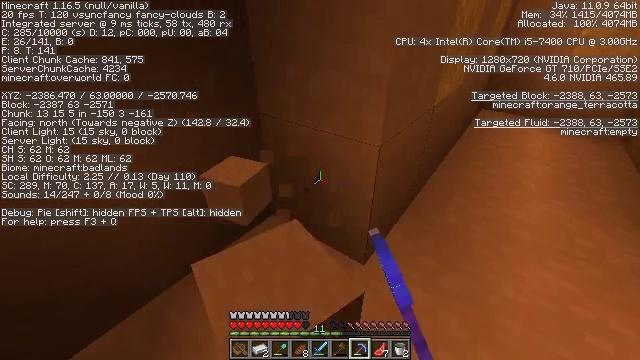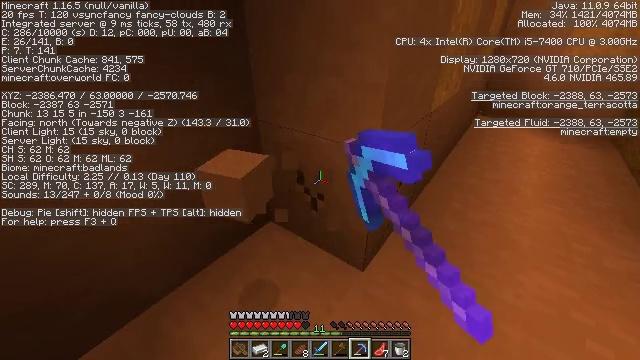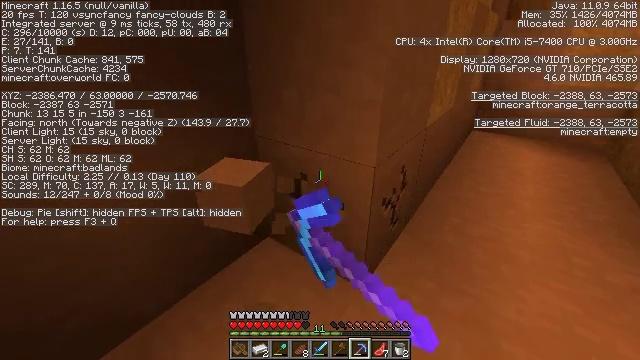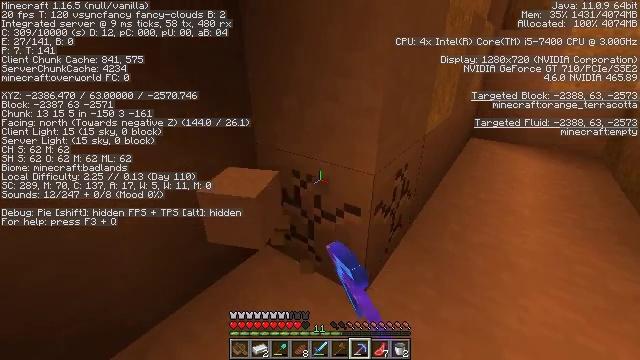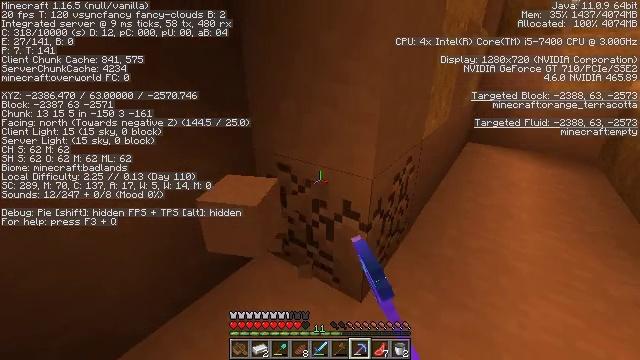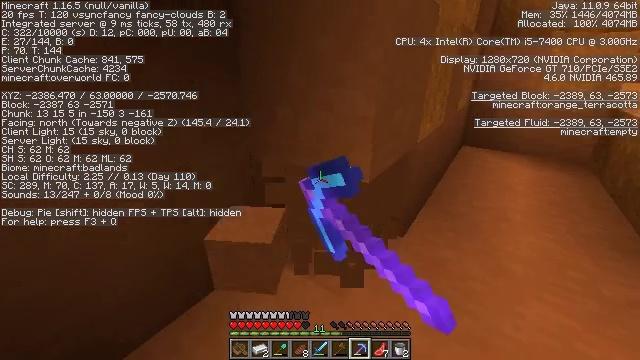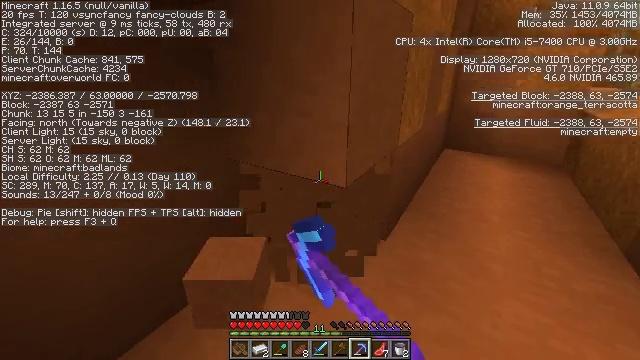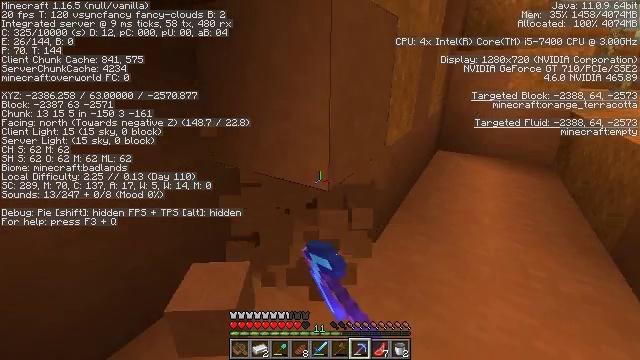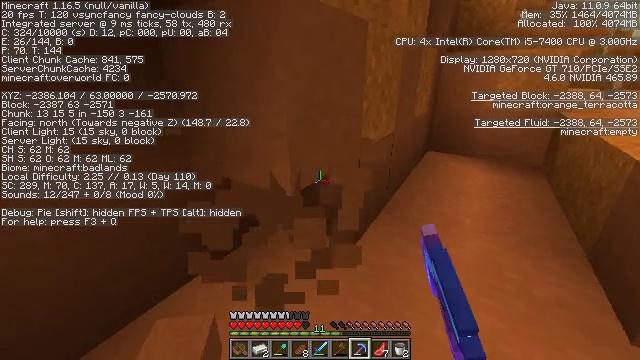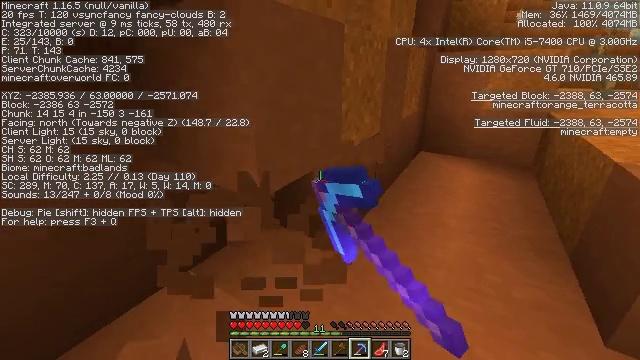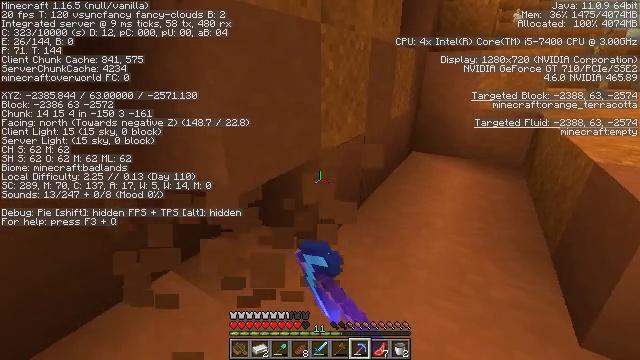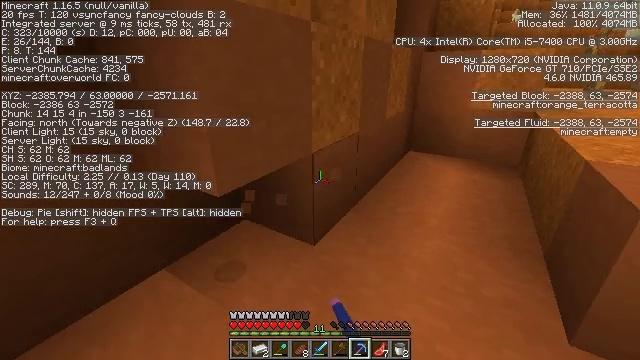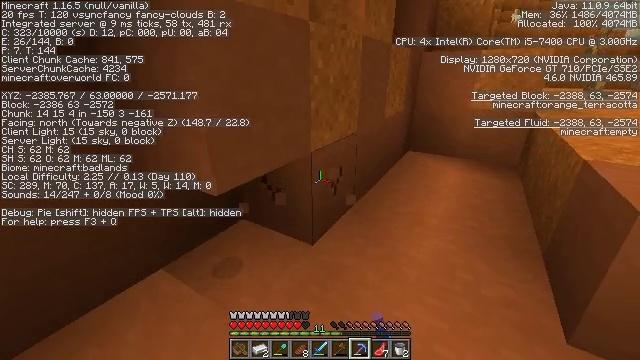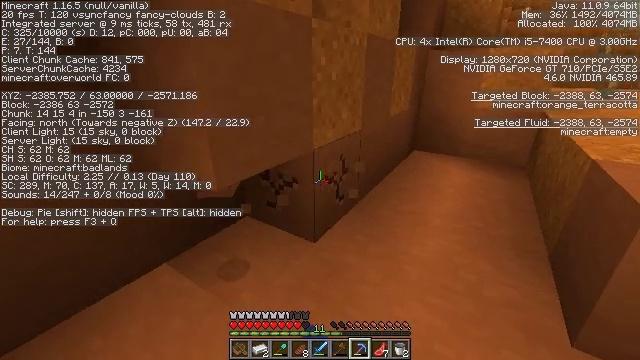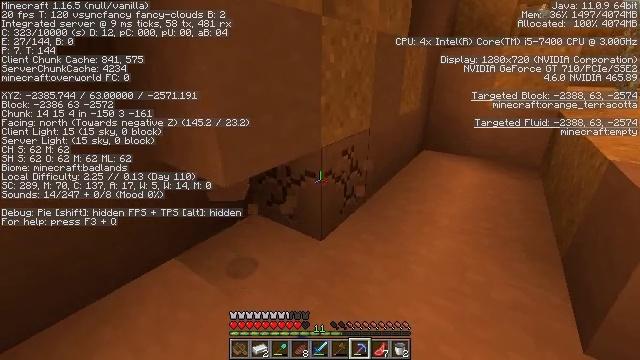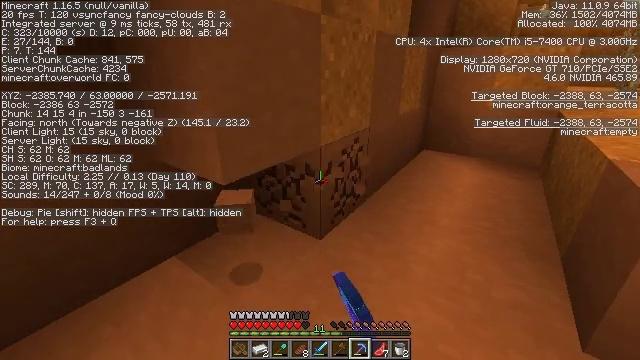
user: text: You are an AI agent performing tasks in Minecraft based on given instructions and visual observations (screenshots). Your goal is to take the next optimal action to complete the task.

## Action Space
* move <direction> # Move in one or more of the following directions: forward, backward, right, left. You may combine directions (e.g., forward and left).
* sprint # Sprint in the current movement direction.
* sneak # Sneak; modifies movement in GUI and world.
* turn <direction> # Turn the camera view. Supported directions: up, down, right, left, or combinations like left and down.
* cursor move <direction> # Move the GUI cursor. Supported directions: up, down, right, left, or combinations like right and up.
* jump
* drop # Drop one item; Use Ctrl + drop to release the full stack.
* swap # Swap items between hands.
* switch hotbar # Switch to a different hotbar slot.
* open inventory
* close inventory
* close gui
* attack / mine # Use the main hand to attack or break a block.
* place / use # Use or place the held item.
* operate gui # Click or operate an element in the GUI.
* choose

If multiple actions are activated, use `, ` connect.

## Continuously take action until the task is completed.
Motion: motion action
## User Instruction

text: Gather orange terracotta blocks.
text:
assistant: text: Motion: turn up, attack / mine
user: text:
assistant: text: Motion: turn up, attack / mine
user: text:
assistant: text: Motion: turn up, attack / mine
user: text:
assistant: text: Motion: turn up, attack / mine
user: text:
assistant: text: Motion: attack / mine
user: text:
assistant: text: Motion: move right, turn right and up, attack / mine
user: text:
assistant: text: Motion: move right, attack / mine
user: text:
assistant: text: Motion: move right, attack / mine
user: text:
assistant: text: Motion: move right, attack / mine
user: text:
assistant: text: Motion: attack / mine
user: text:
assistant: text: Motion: attack / mine
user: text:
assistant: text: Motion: attack / mine
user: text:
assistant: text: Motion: turn left, attack / mine
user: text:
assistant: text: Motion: turn left, attack / mine
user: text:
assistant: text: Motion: attack / mine
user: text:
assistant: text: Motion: attack / mine
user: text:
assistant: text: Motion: turn left, attack / mine
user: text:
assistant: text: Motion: turn left and up, attack / mine
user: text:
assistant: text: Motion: turn left, attack / mine
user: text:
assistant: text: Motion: attack / mine
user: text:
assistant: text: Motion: attack / mine
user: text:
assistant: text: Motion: attack / mine
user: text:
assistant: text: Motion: attack / mine
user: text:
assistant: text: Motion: attack / mine
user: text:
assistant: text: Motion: attack / mine
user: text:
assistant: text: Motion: turn right, attack / mine
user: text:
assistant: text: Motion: turn right, attack / mine
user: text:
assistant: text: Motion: turn right and down, attack / mine
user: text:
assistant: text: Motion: turn right and down, attack / mine
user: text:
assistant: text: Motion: turn right and down, attack / mine